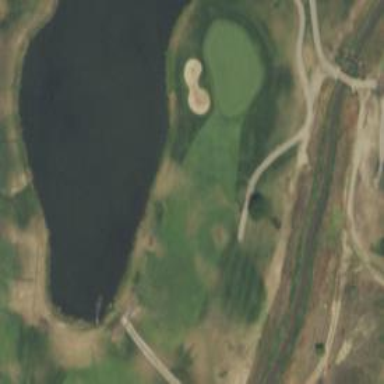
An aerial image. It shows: Scenic golf fairway.